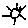
Label: sun